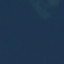
Land use / land cover class: SeaLake